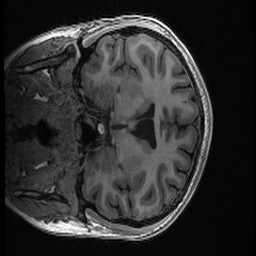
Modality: T1w
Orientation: coronal